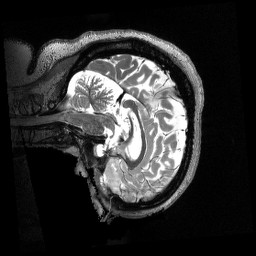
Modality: T2w
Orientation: sagittal
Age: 29
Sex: female
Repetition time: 3.2 s
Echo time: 0.563 s